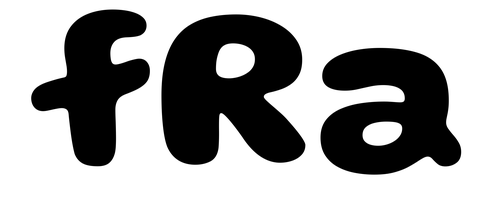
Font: Gluten_Bold